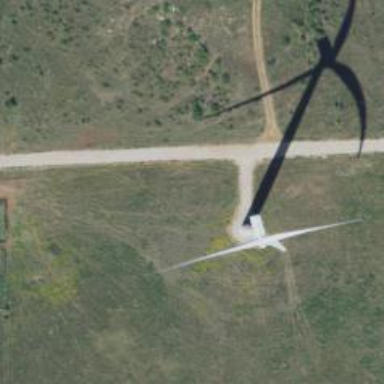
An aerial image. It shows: Wind generator powered by horizontal axis wind turbine.